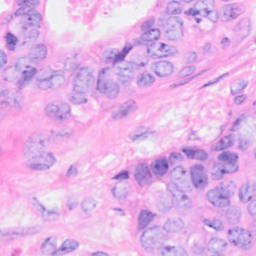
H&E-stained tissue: Breast